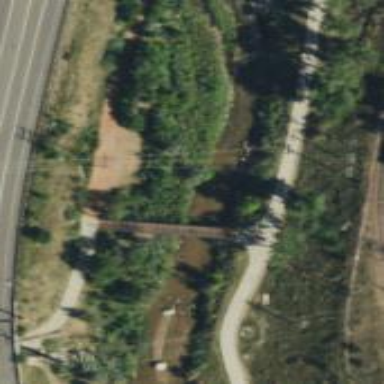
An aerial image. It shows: Bridge over cycleway.